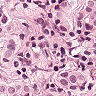
Metastatic tissue present: yes